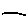
Label: line